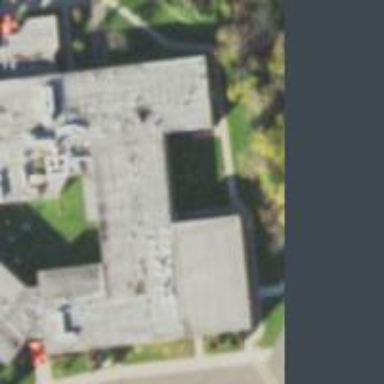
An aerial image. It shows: School.